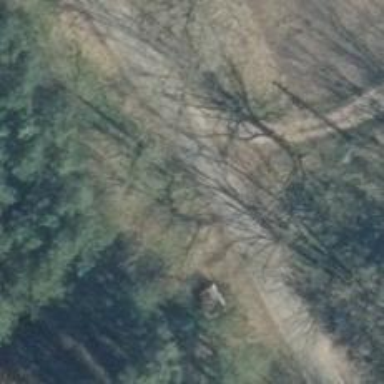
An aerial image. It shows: Sandy track road with grade3 tracktype.